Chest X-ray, PA view. Patient: 28 years old, sex M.
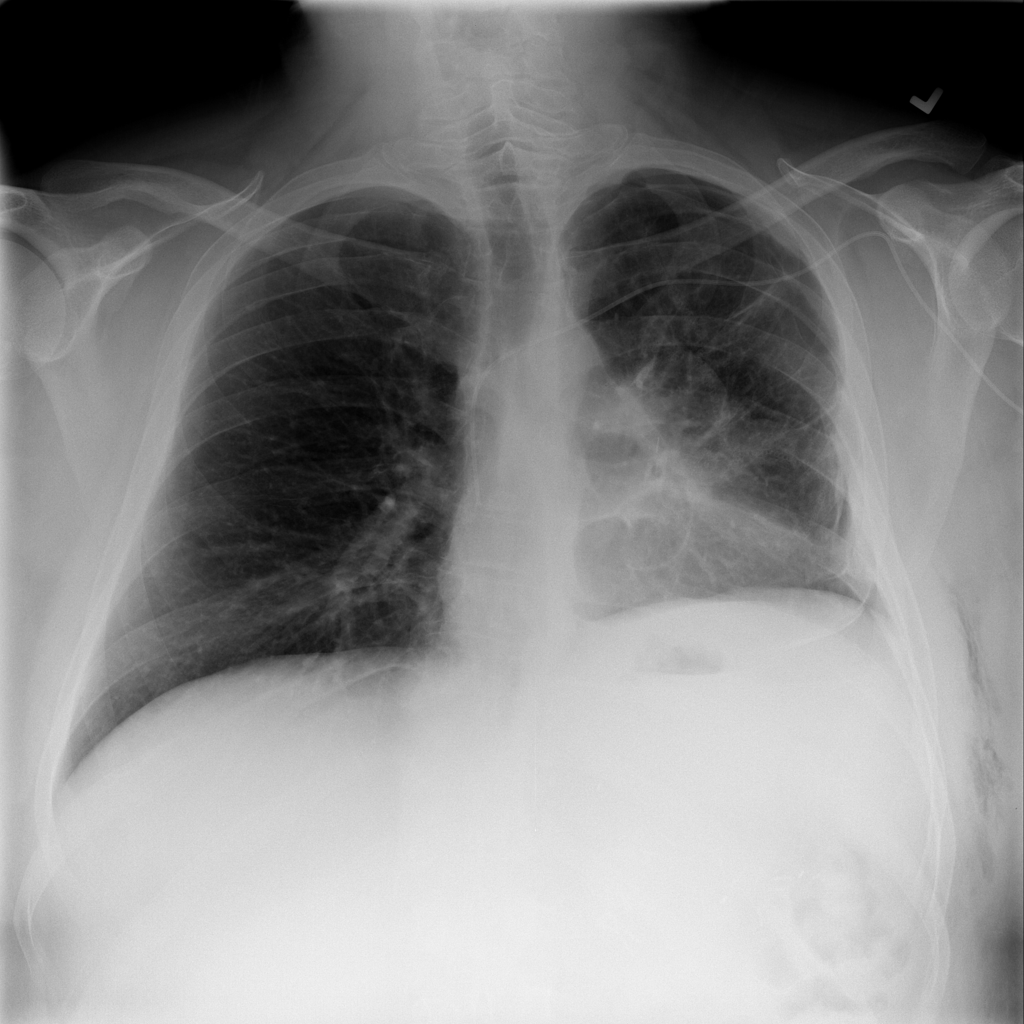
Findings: Infiltration, Pneumothorax